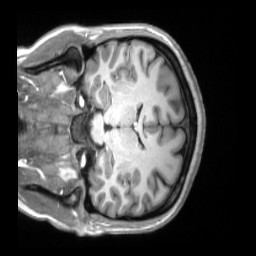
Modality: T1w
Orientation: coronal
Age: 29
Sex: female
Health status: ill
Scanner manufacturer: siemens
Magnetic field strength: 3 T
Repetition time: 2.2 s
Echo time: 0.00157 s